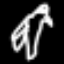
Label: pants